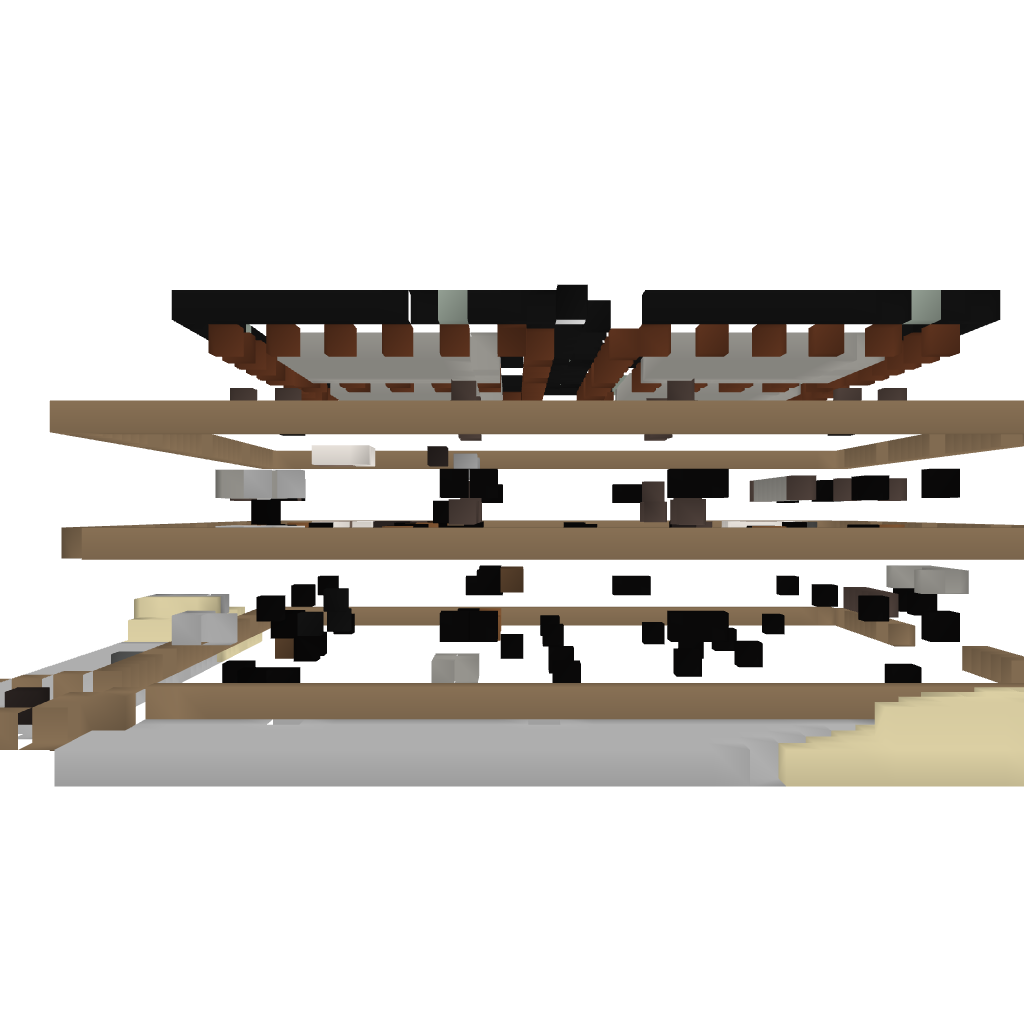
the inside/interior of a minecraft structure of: QuartzHouse